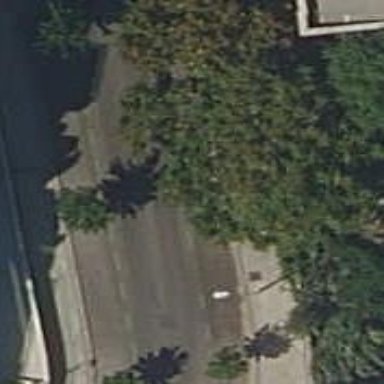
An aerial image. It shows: Row of urban deciduous trees with mixed leaves.